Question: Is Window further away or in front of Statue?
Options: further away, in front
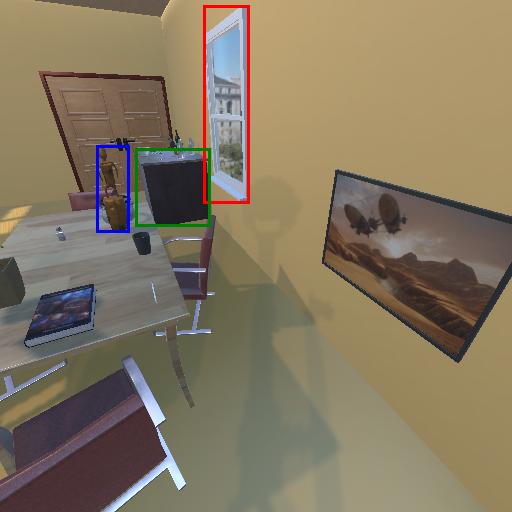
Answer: further away